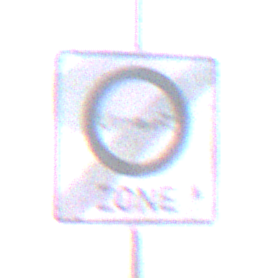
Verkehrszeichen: EndeUmweltzone
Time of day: MorningAfternoon
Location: Outdoor (Nature)
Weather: Clear
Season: NotSpecified
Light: Natural